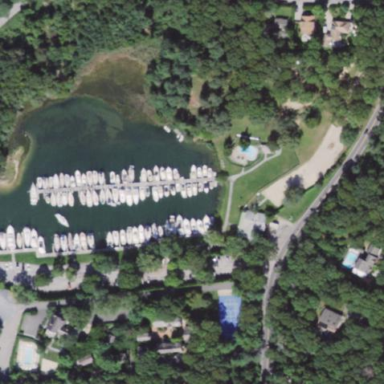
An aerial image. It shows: Marina on leisure land.